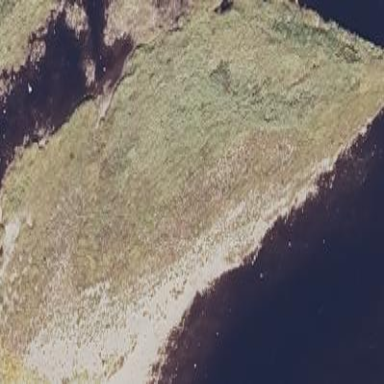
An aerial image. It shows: Islet covered with grassland.